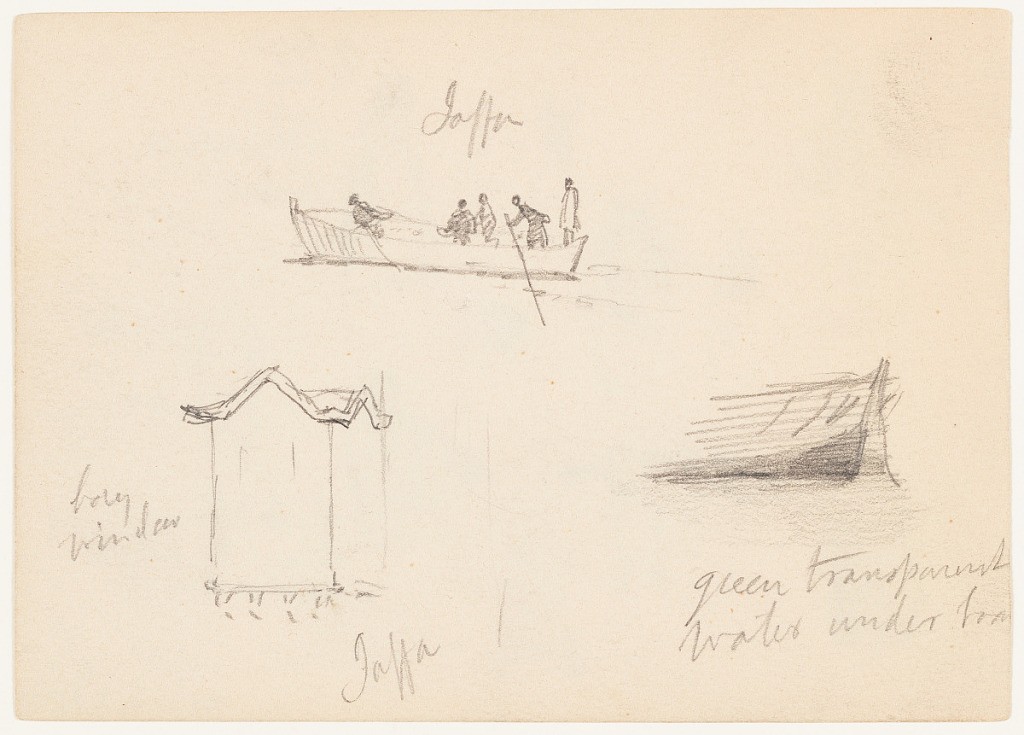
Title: Boats and a Bay Window, Jaffa, Palestine (Tel-Aviv, Israel)
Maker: Frederic Edwin Church, American, 1826–1900
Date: February 7, 1868
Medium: Graphite on white wove paper
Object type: Drawing
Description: Mixed studies around what was Jaffa, Palestine, showing a boat with five people at upper center, a building's bay window at lower left, and the bow of a boat floating on transparent water.

Verso: Figure studies showing twelve partial and complete views of men and women around what was Jaffa, Palestine. Most are adorned in headdresses and robes. A figure carrying palm fronds is visible lower left.